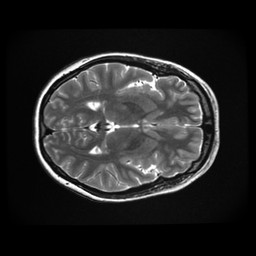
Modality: T2w
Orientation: axial
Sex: female
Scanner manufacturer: ge
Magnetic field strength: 3 T
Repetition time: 5 s
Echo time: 0.101 s